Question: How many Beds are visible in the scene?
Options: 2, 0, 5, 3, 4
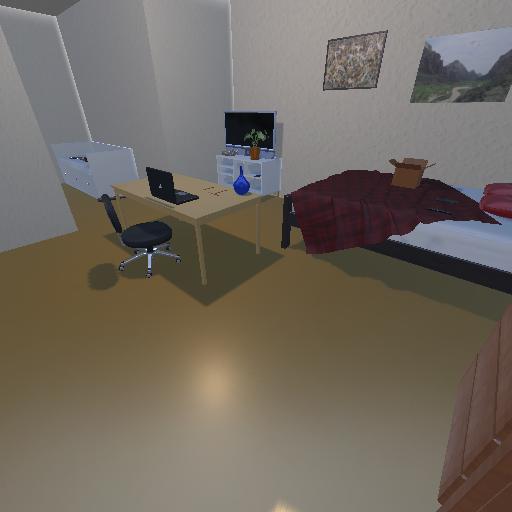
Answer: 2